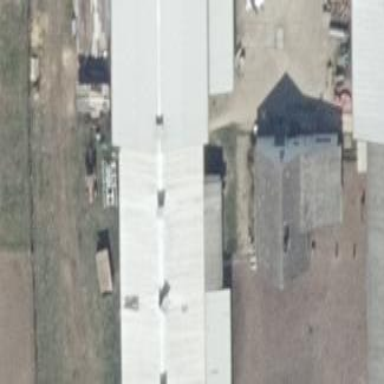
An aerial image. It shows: Light gray gabled roof on farm auxiliary building. The roof is oriented along the structure.